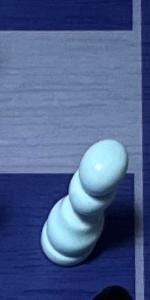
Label: Pawn_White